Interaction volume radius: 10 \u00c5
Interaction volume height: 15 \u00c5
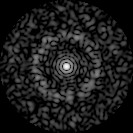
Disorder parameter: 0.8525